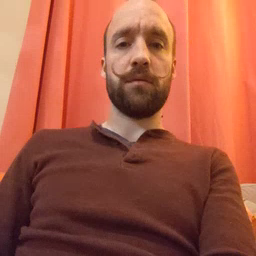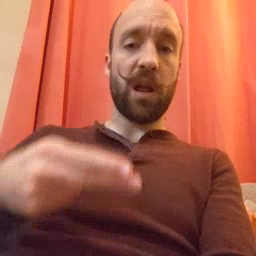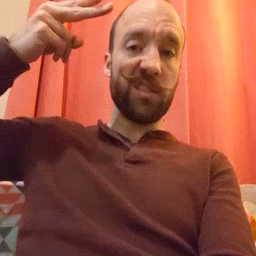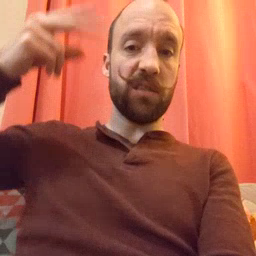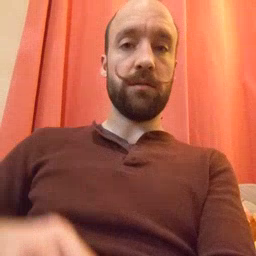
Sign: high